Question: Many programs re-size their text boxes, labels, picture boxes, etc... when you change the the whole form's size. But when I drag a text box in my form and make the form smaller, it will overlap the text box and it'll be unusefull because I can't see everything which is written in there.
It's hard to explain so here are some photo's:

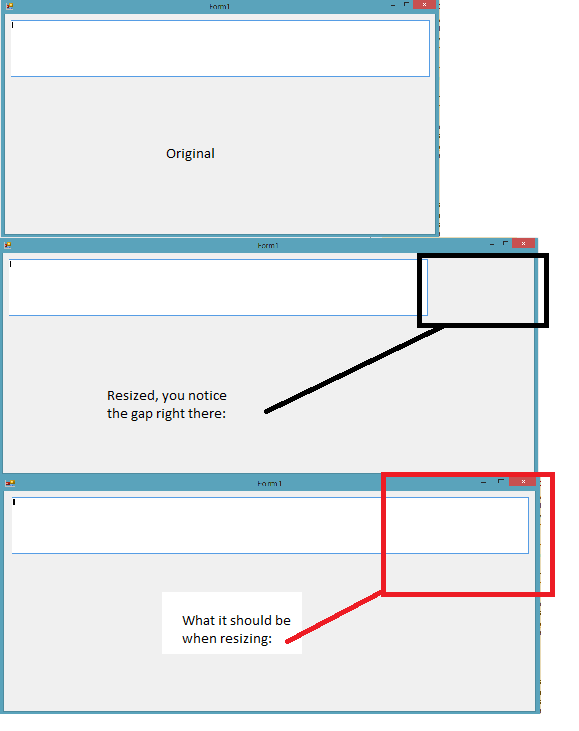
Answer: Check the property <URL> for your textbox.
It appears that you need to set to 'Top, Left, Right'
If you set in this way, the textbox remains anchored to its container left, top and right borders.
Thus, when the form (the container) is resized, the textbox grows or shrinks to maintain the original distance set in the designer.